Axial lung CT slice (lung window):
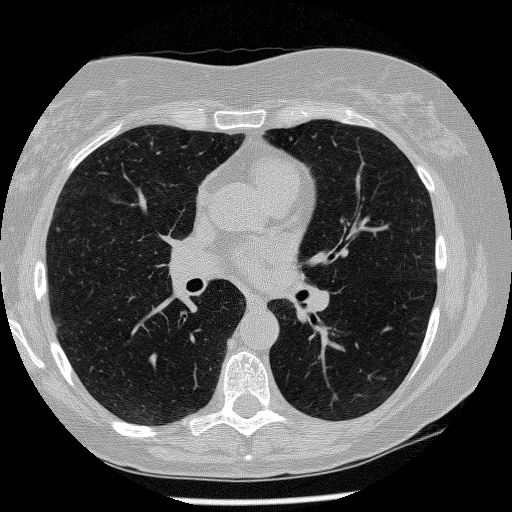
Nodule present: no